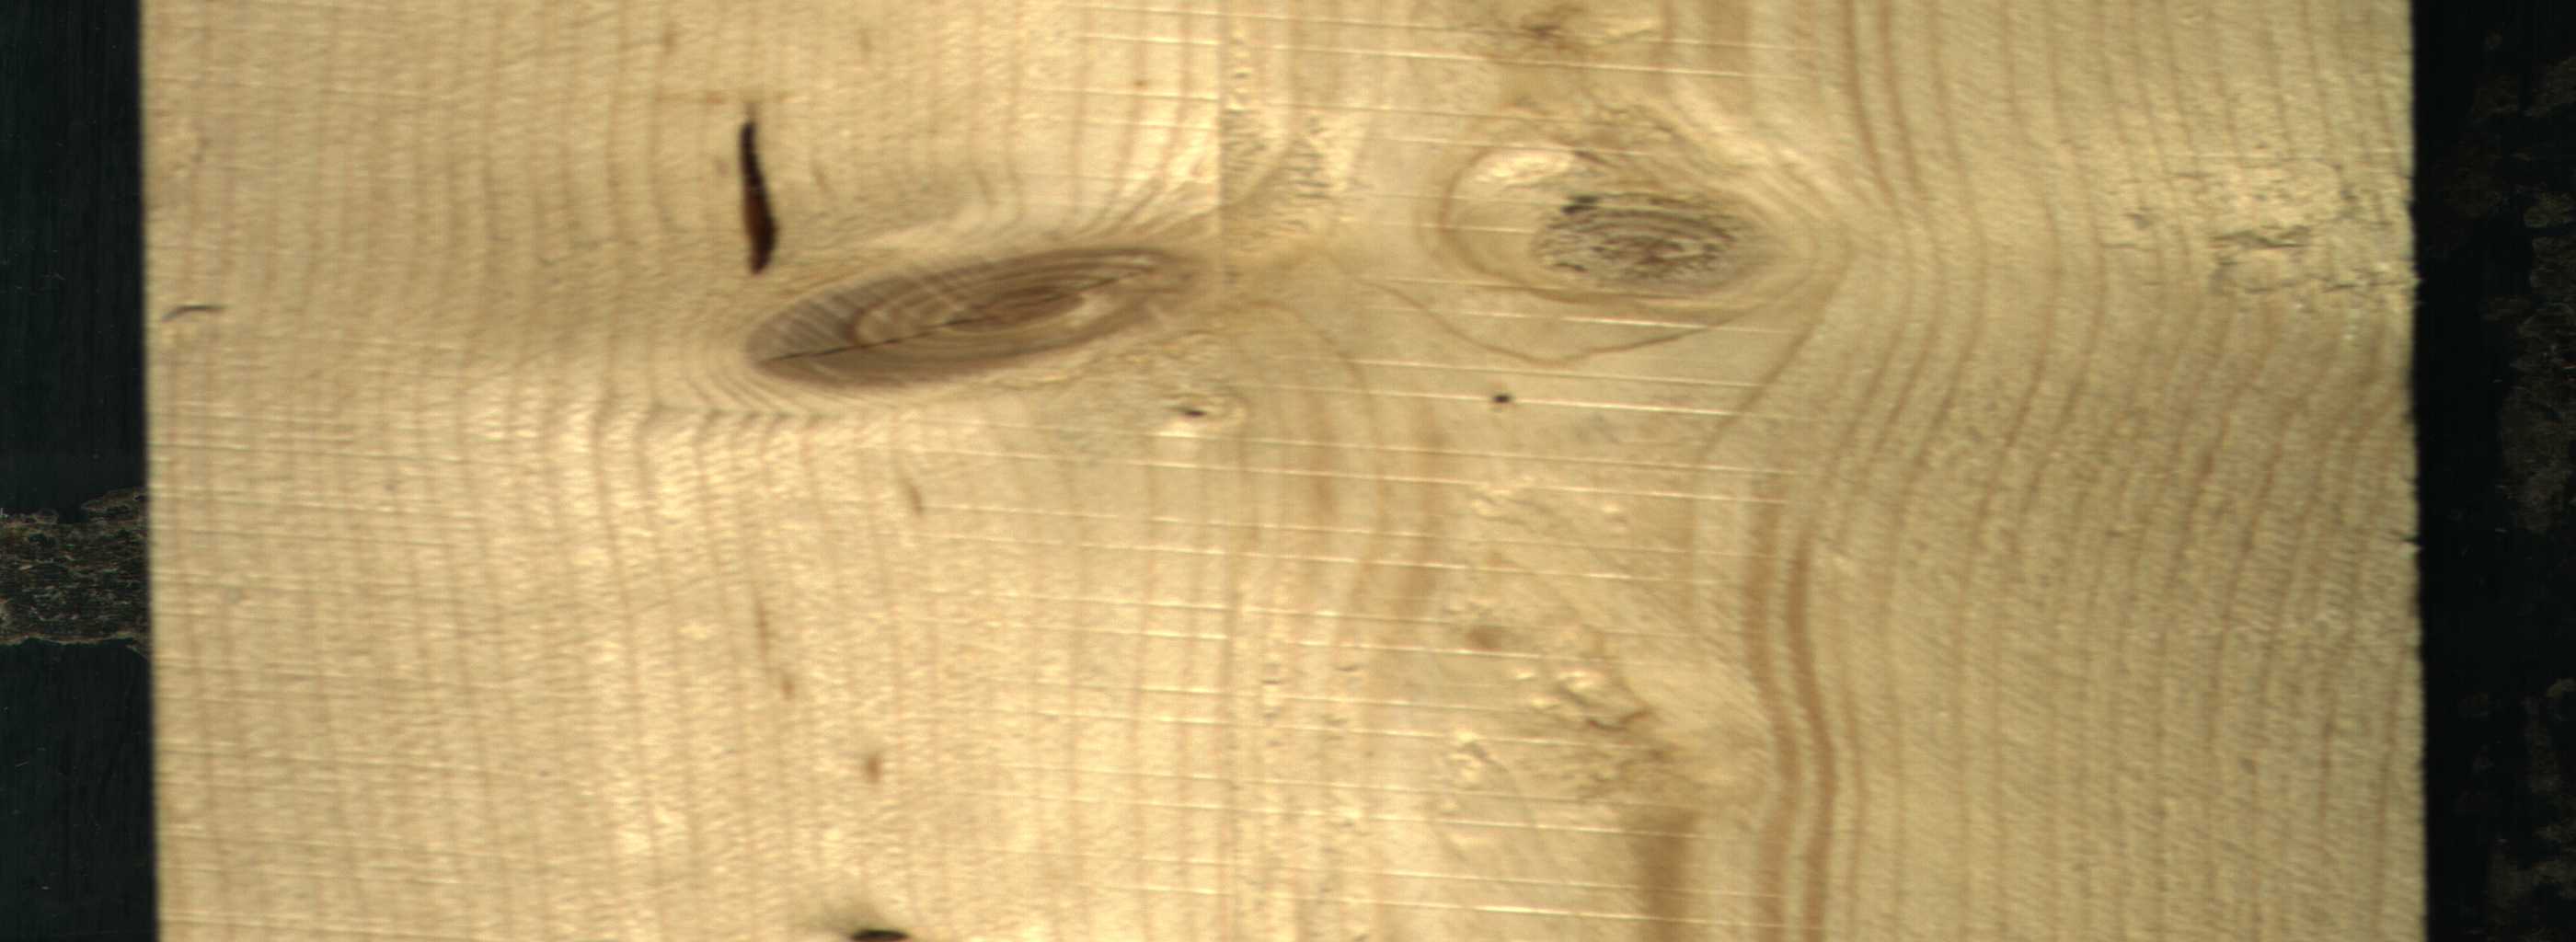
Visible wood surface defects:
resin
Dead_Knot
Live_Knot
Live_Knot